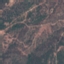
Land use / land cover class: HerbaceousVegetation